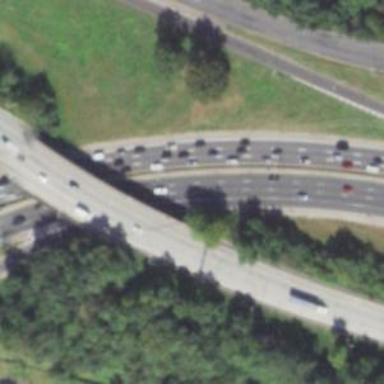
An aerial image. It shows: Trunk link highway.